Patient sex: M
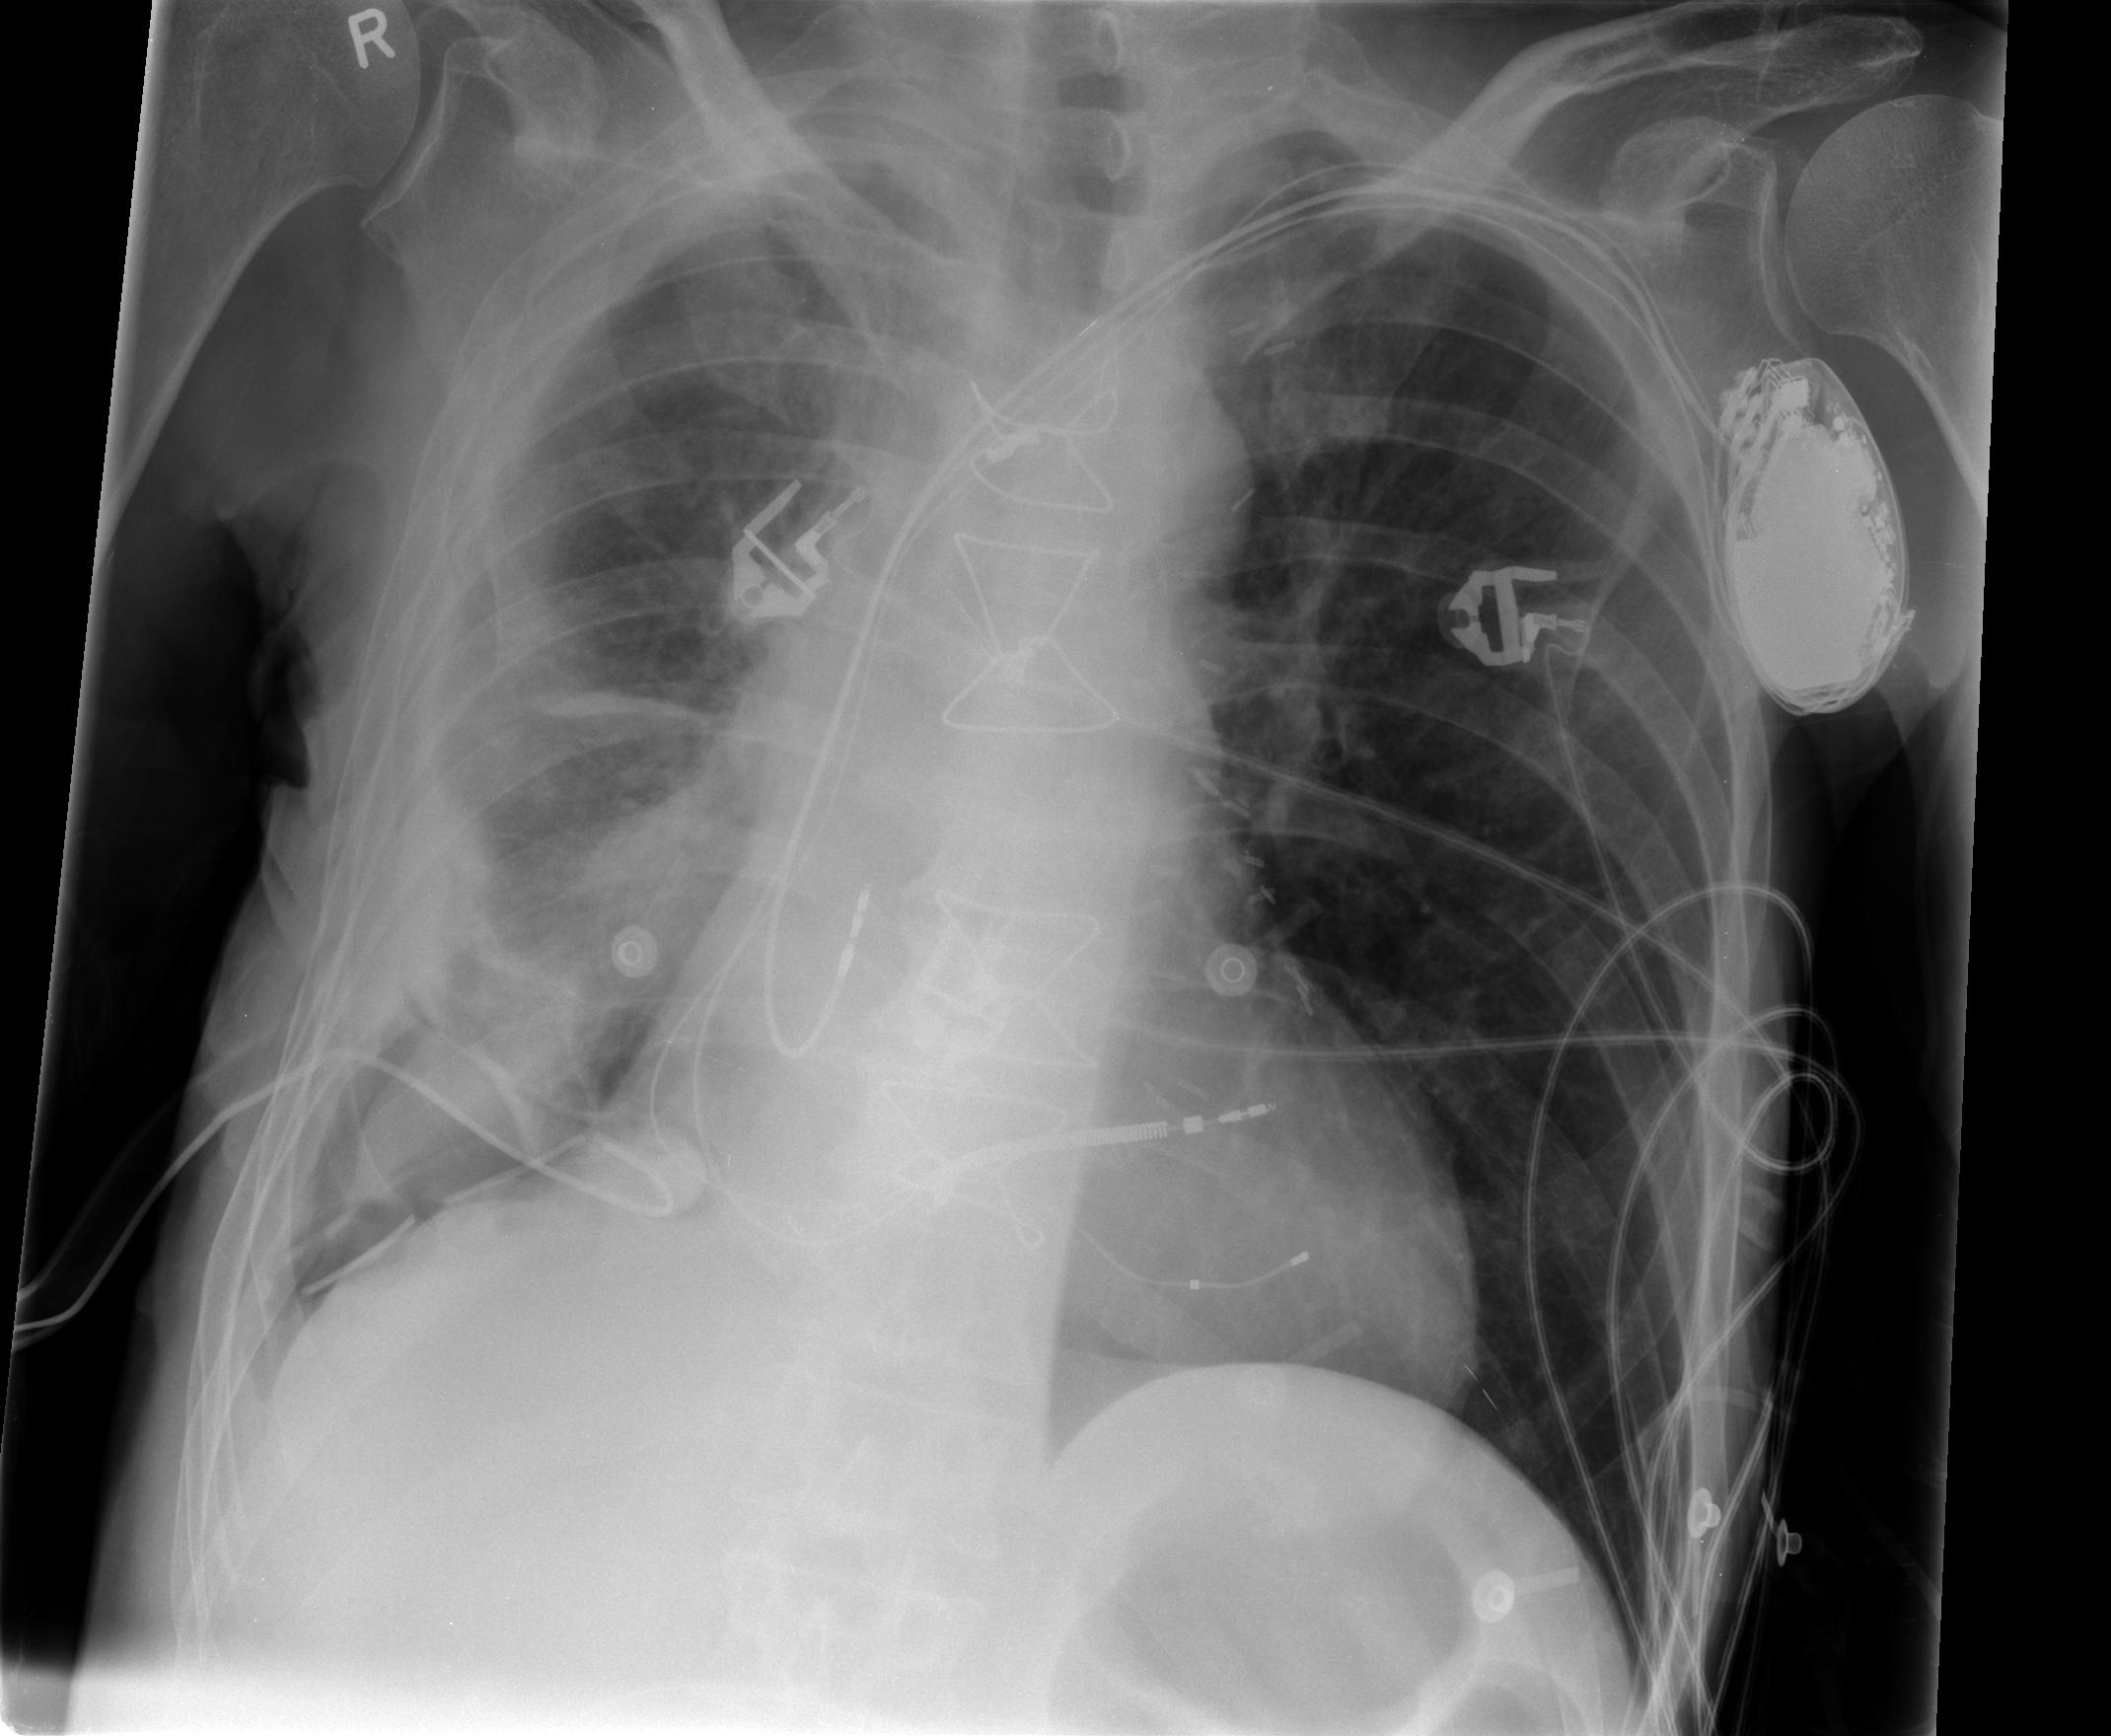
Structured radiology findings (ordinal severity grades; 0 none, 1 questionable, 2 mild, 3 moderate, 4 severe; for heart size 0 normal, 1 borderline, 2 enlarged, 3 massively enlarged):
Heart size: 0
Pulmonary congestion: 0
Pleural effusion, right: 3
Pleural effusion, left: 0
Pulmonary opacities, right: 1
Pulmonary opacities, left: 0
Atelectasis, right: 3
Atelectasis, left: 0